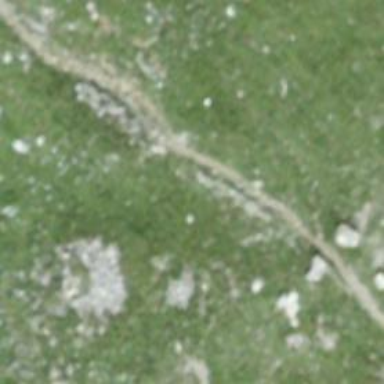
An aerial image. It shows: Path.